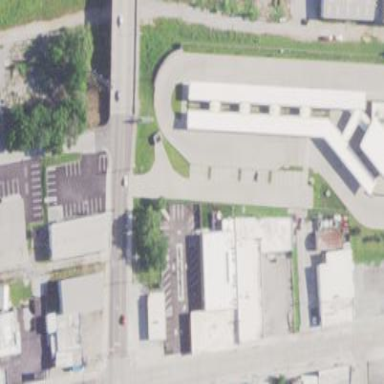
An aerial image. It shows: Bus station which is also public transport station.